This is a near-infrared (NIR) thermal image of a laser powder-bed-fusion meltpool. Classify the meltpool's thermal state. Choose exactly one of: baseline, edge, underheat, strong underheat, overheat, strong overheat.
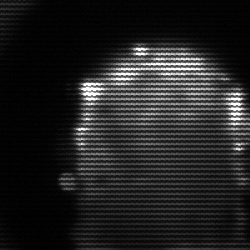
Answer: baseline